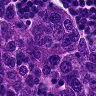
Metastatic tissue present: yes